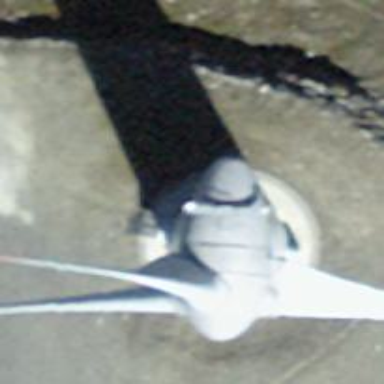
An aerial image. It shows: Wind generator powered by wind. The generator type is horizontal axis and it uses wind turbines.